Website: macys
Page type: billing-address
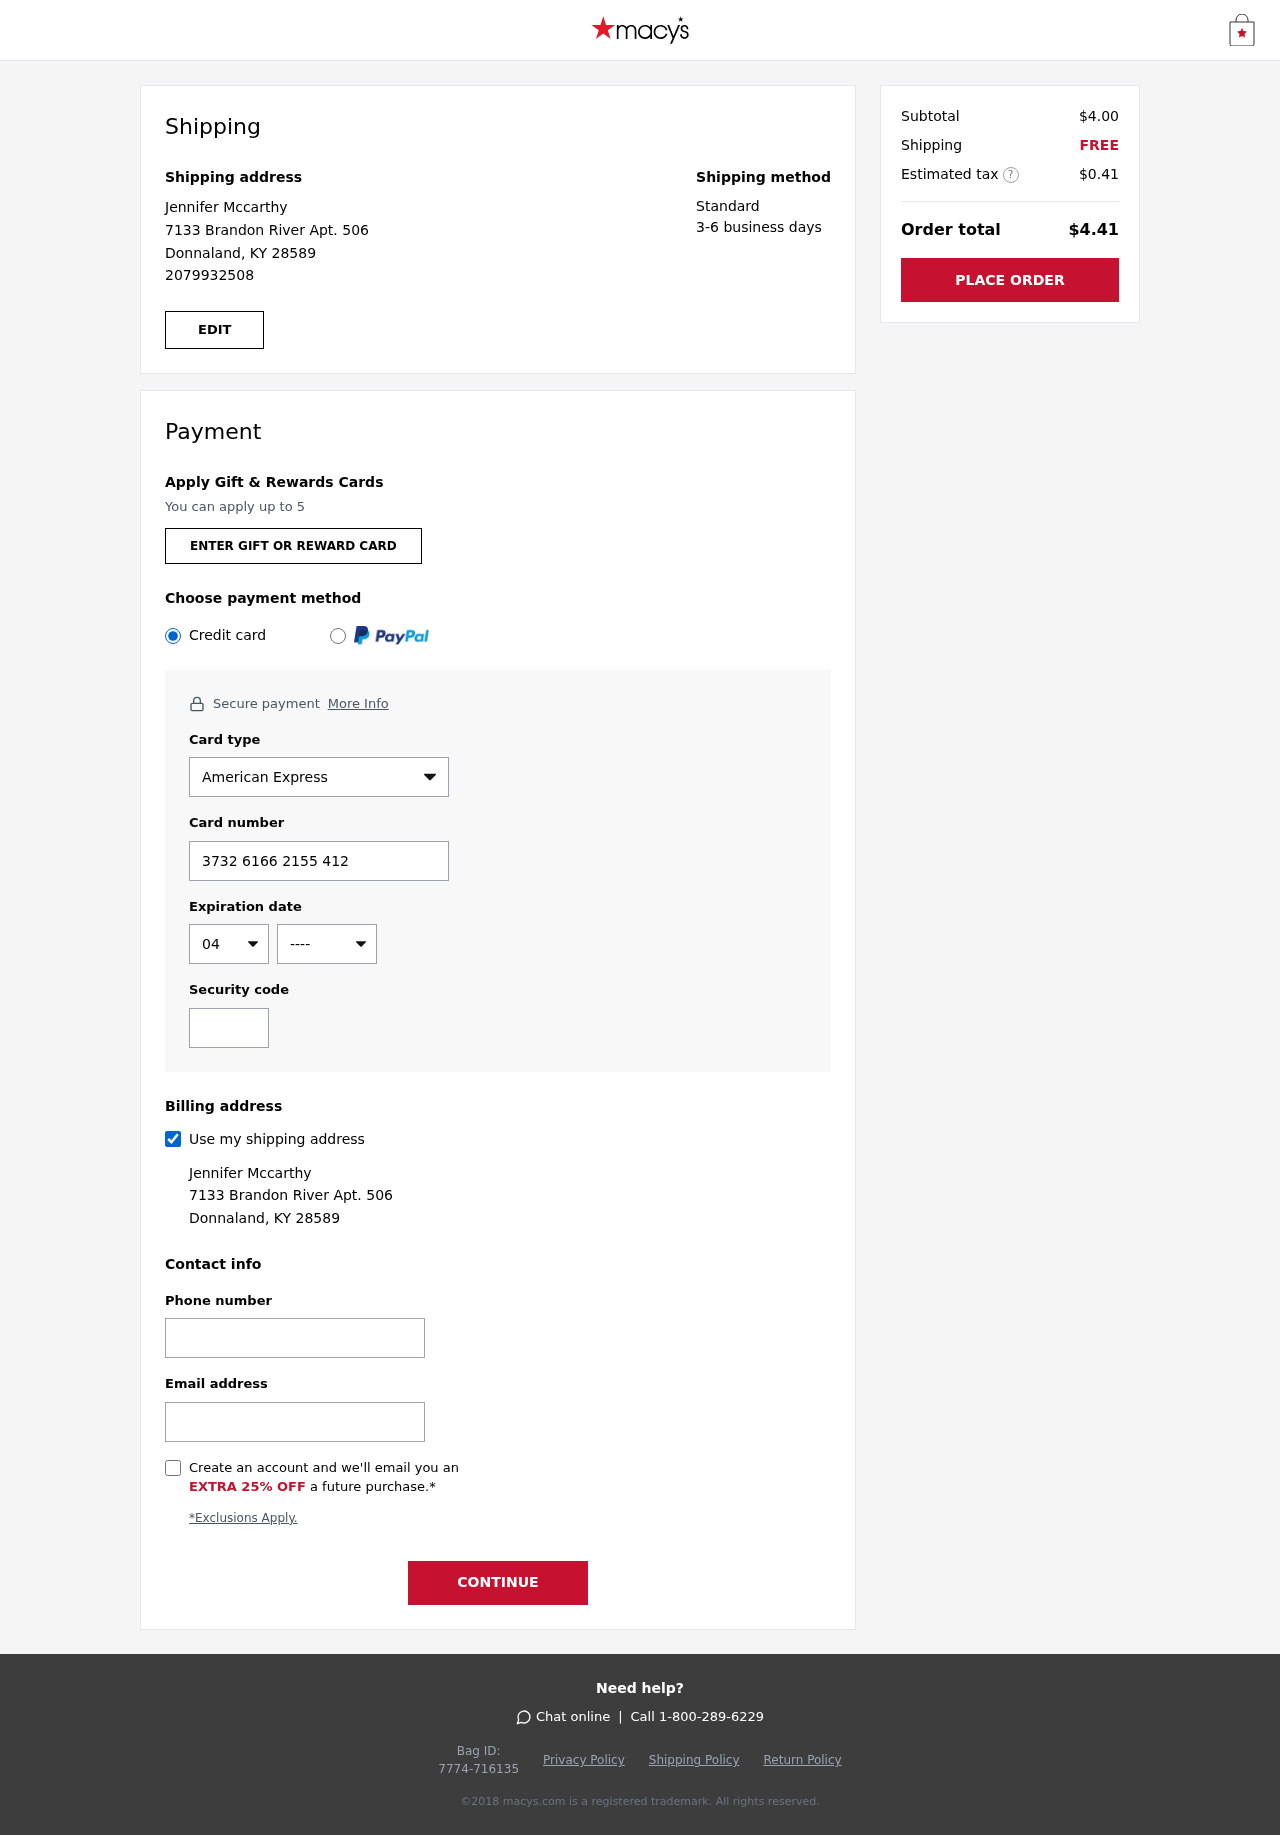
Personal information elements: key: PII_CARD_CVV
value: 4153
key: PII_CARD_EXPIRY_MONTH
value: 04
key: PII_CARD_EXPIRY_YEAR
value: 27
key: PII_CARD_NUMBER
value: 3732 6166 2155 412
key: PII_CARD_TYPE
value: American Express
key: PII_EMAIL
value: jmccarthy@yahoo.com
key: PII_FULLNAME
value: Jennifer Mccarthy
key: PII_PHONE
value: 2079932508
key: PII_STREET
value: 7133 Brandon River Apt. 506
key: PII_CITY_STATE_ZIP
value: Donnaland, KY 28589
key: PII_FIRSTNAME
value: Jennifer
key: PII_LASTNAME
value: Mccarthy
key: PII_FULLNAME2
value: Jennifer Mccarthy
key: PII_FULLNAME3
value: Jennifer Mccarthy
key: PII_FIRSTNAME2
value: Jennifer
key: PII_FIRSTNAME3
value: Jennifer
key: PII_LASTNAME2
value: Mccarthy
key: PII_LASTNAME3
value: Mccarthy
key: PII_FIRSTNAME_DERIVED
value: Jennifer
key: PII_LASTNAME_DERIVED
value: Mccarthy
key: PII_FULLNAME_DERIVED
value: Jennifer Mccarthy
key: PII_NAME_FULL_DERIVED
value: Jennifer Mccarthy
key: PII_STREET2
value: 7133 Brandon River Apt. 506
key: PII_PHONE2
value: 2079932508
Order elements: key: ORDER_SUBTOTAL
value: $4.00
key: ORDER_SHIPPING_COST
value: FREE
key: ORDER_TAX
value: $0.41
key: ORDER_TOTAL
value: $4.41